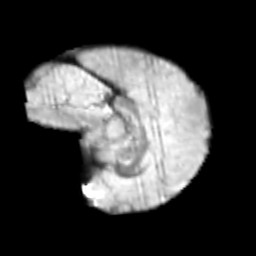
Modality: T2w
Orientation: sagittal
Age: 12
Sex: female
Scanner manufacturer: siemens
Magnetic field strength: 3 T
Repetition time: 3.8 s
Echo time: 0.07 s